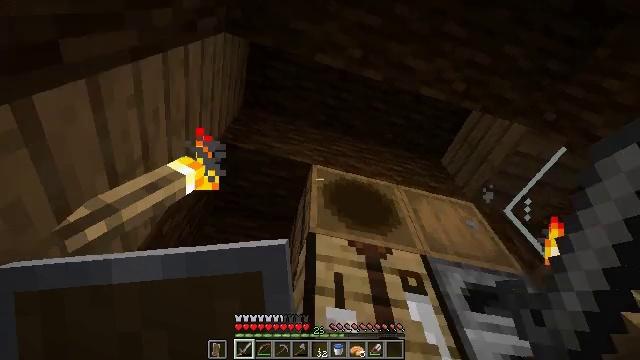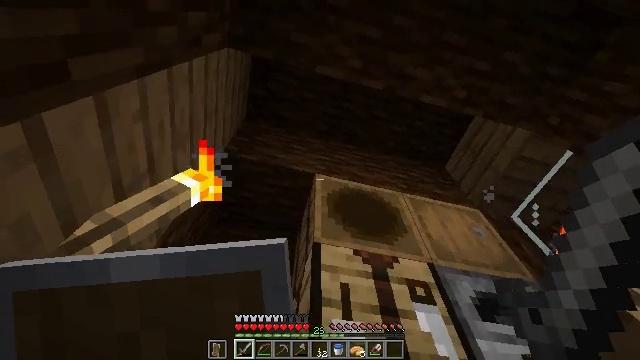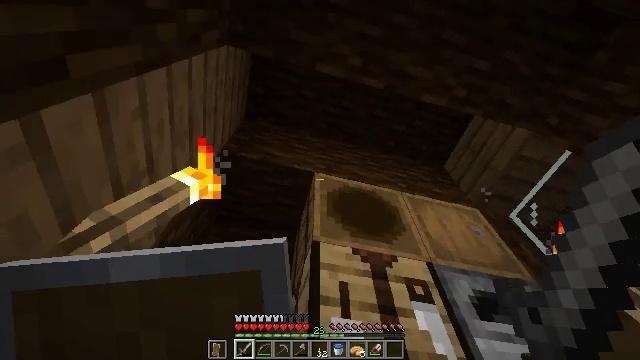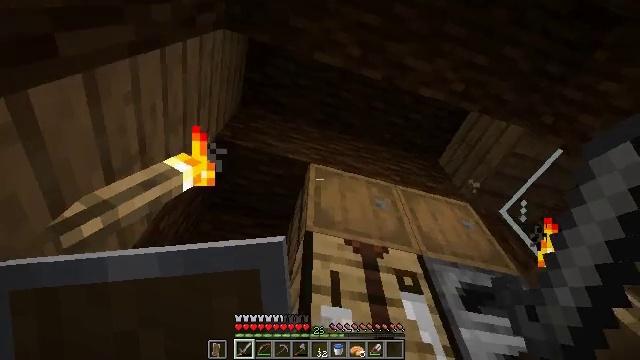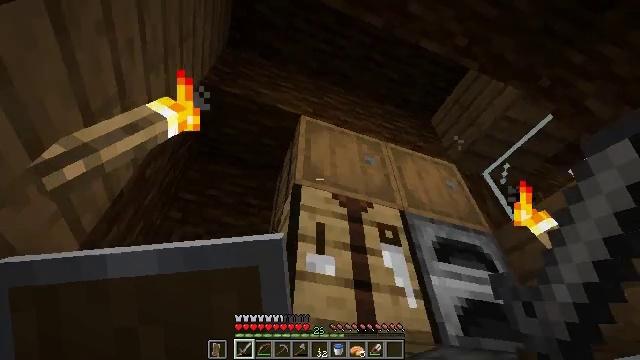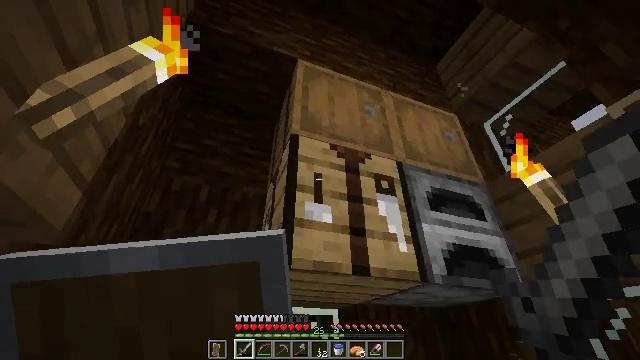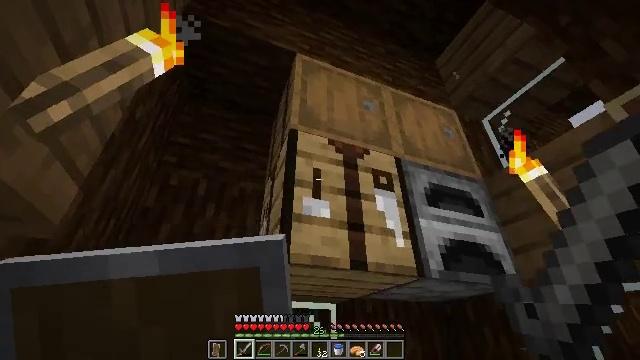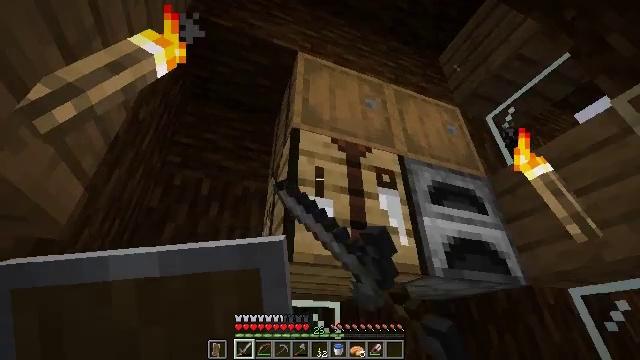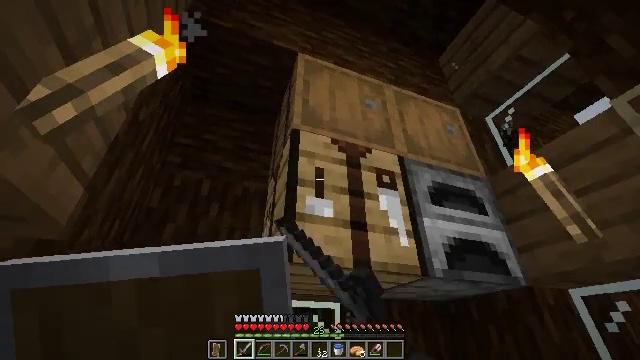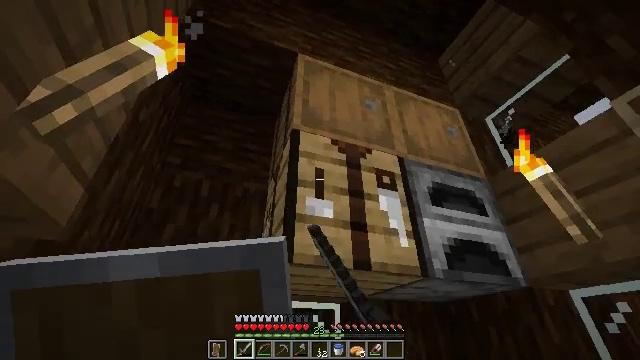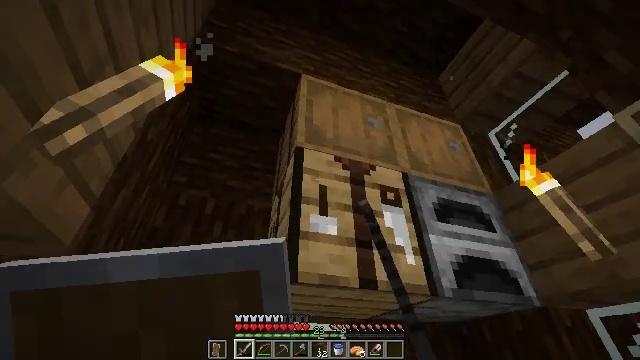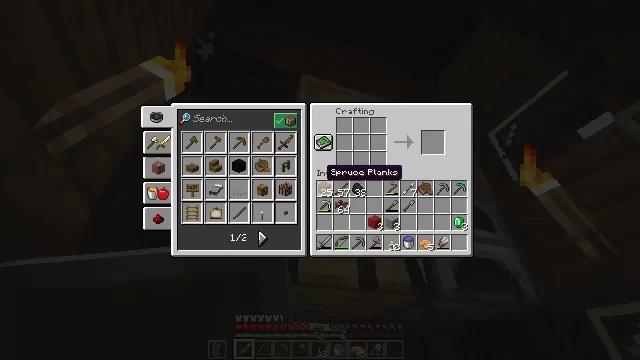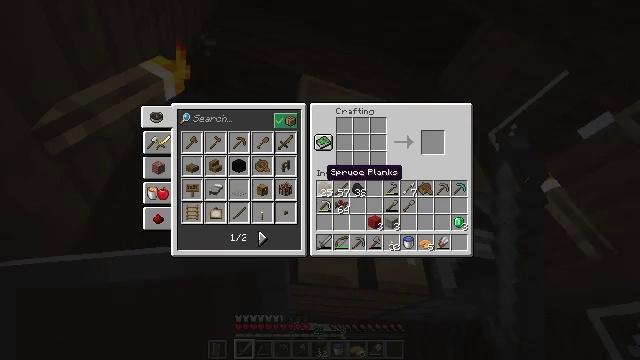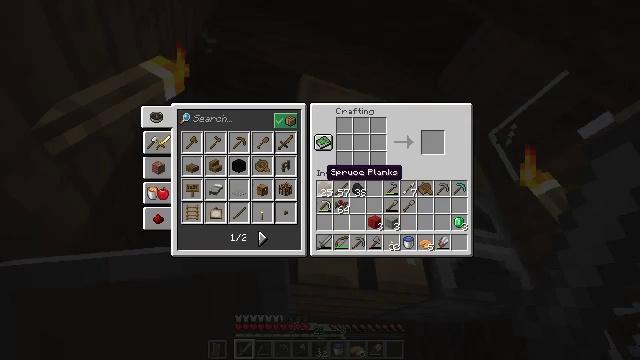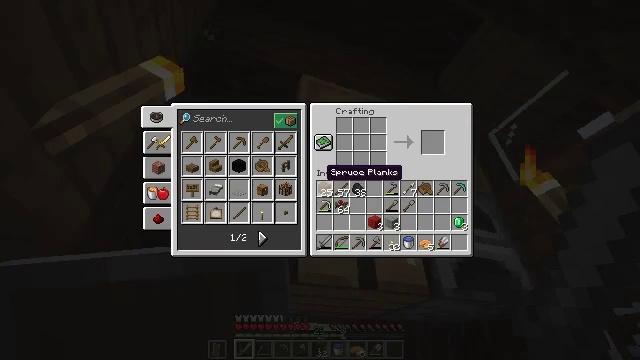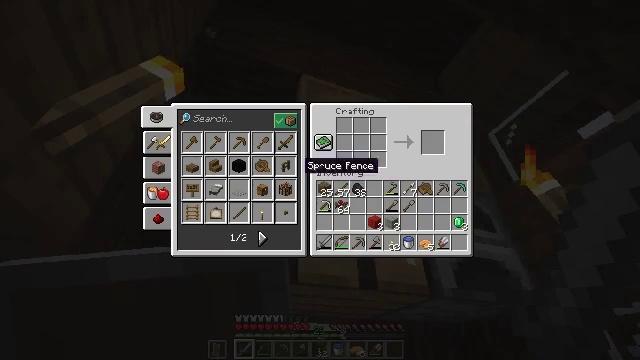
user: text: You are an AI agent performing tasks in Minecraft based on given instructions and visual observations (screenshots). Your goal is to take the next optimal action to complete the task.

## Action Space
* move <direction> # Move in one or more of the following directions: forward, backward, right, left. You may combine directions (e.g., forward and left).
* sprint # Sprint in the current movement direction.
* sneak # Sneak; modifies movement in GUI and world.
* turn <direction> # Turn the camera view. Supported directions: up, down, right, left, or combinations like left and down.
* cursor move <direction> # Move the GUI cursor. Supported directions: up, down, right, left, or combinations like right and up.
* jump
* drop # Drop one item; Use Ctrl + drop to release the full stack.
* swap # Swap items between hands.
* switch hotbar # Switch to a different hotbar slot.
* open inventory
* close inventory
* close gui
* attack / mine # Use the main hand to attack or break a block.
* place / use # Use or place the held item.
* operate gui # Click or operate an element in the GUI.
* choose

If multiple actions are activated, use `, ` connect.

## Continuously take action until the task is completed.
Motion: motion action
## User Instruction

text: Assemble the required items to craft a light gray bed.
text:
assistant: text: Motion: turn left and up
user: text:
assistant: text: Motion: no_op
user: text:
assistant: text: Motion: turn right and down
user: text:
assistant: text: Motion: turn right and down
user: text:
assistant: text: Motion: turn down
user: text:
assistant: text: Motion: turn down, use / place
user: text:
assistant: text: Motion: use / place
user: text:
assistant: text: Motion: no_op
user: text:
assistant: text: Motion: no_op
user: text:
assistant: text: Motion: turn left and up
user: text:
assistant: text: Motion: open gui
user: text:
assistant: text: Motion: no_op
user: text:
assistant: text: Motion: no_op
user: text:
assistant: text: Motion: no_op
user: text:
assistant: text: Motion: cursor move left and up
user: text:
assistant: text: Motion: cursor move left
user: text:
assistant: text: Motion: cursor move left and down
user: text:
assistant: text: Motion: cursor move left
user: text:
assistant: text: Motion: cursor move left
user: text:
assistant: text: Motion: no_op
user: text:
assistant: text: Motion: no_op
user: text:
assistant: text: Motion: no_op
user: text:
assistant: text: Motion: sneak
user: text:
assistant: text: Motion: sneak
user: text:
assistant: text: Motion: sneak, operate gui
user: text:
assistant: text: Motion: sneak, cursor move right
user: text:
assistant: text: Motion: sneak, cursor move right and up
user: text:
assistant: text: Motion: sneak, cursor move right
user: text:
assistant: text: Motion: sneak
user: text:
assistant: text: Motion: sneak